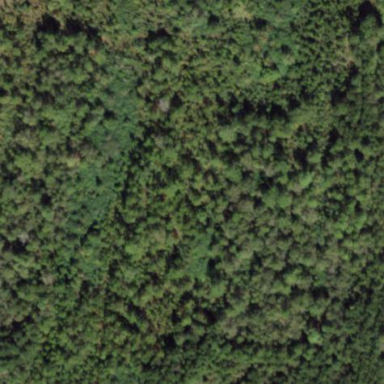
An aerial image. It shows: Mixed leaf woodland.